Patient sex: M
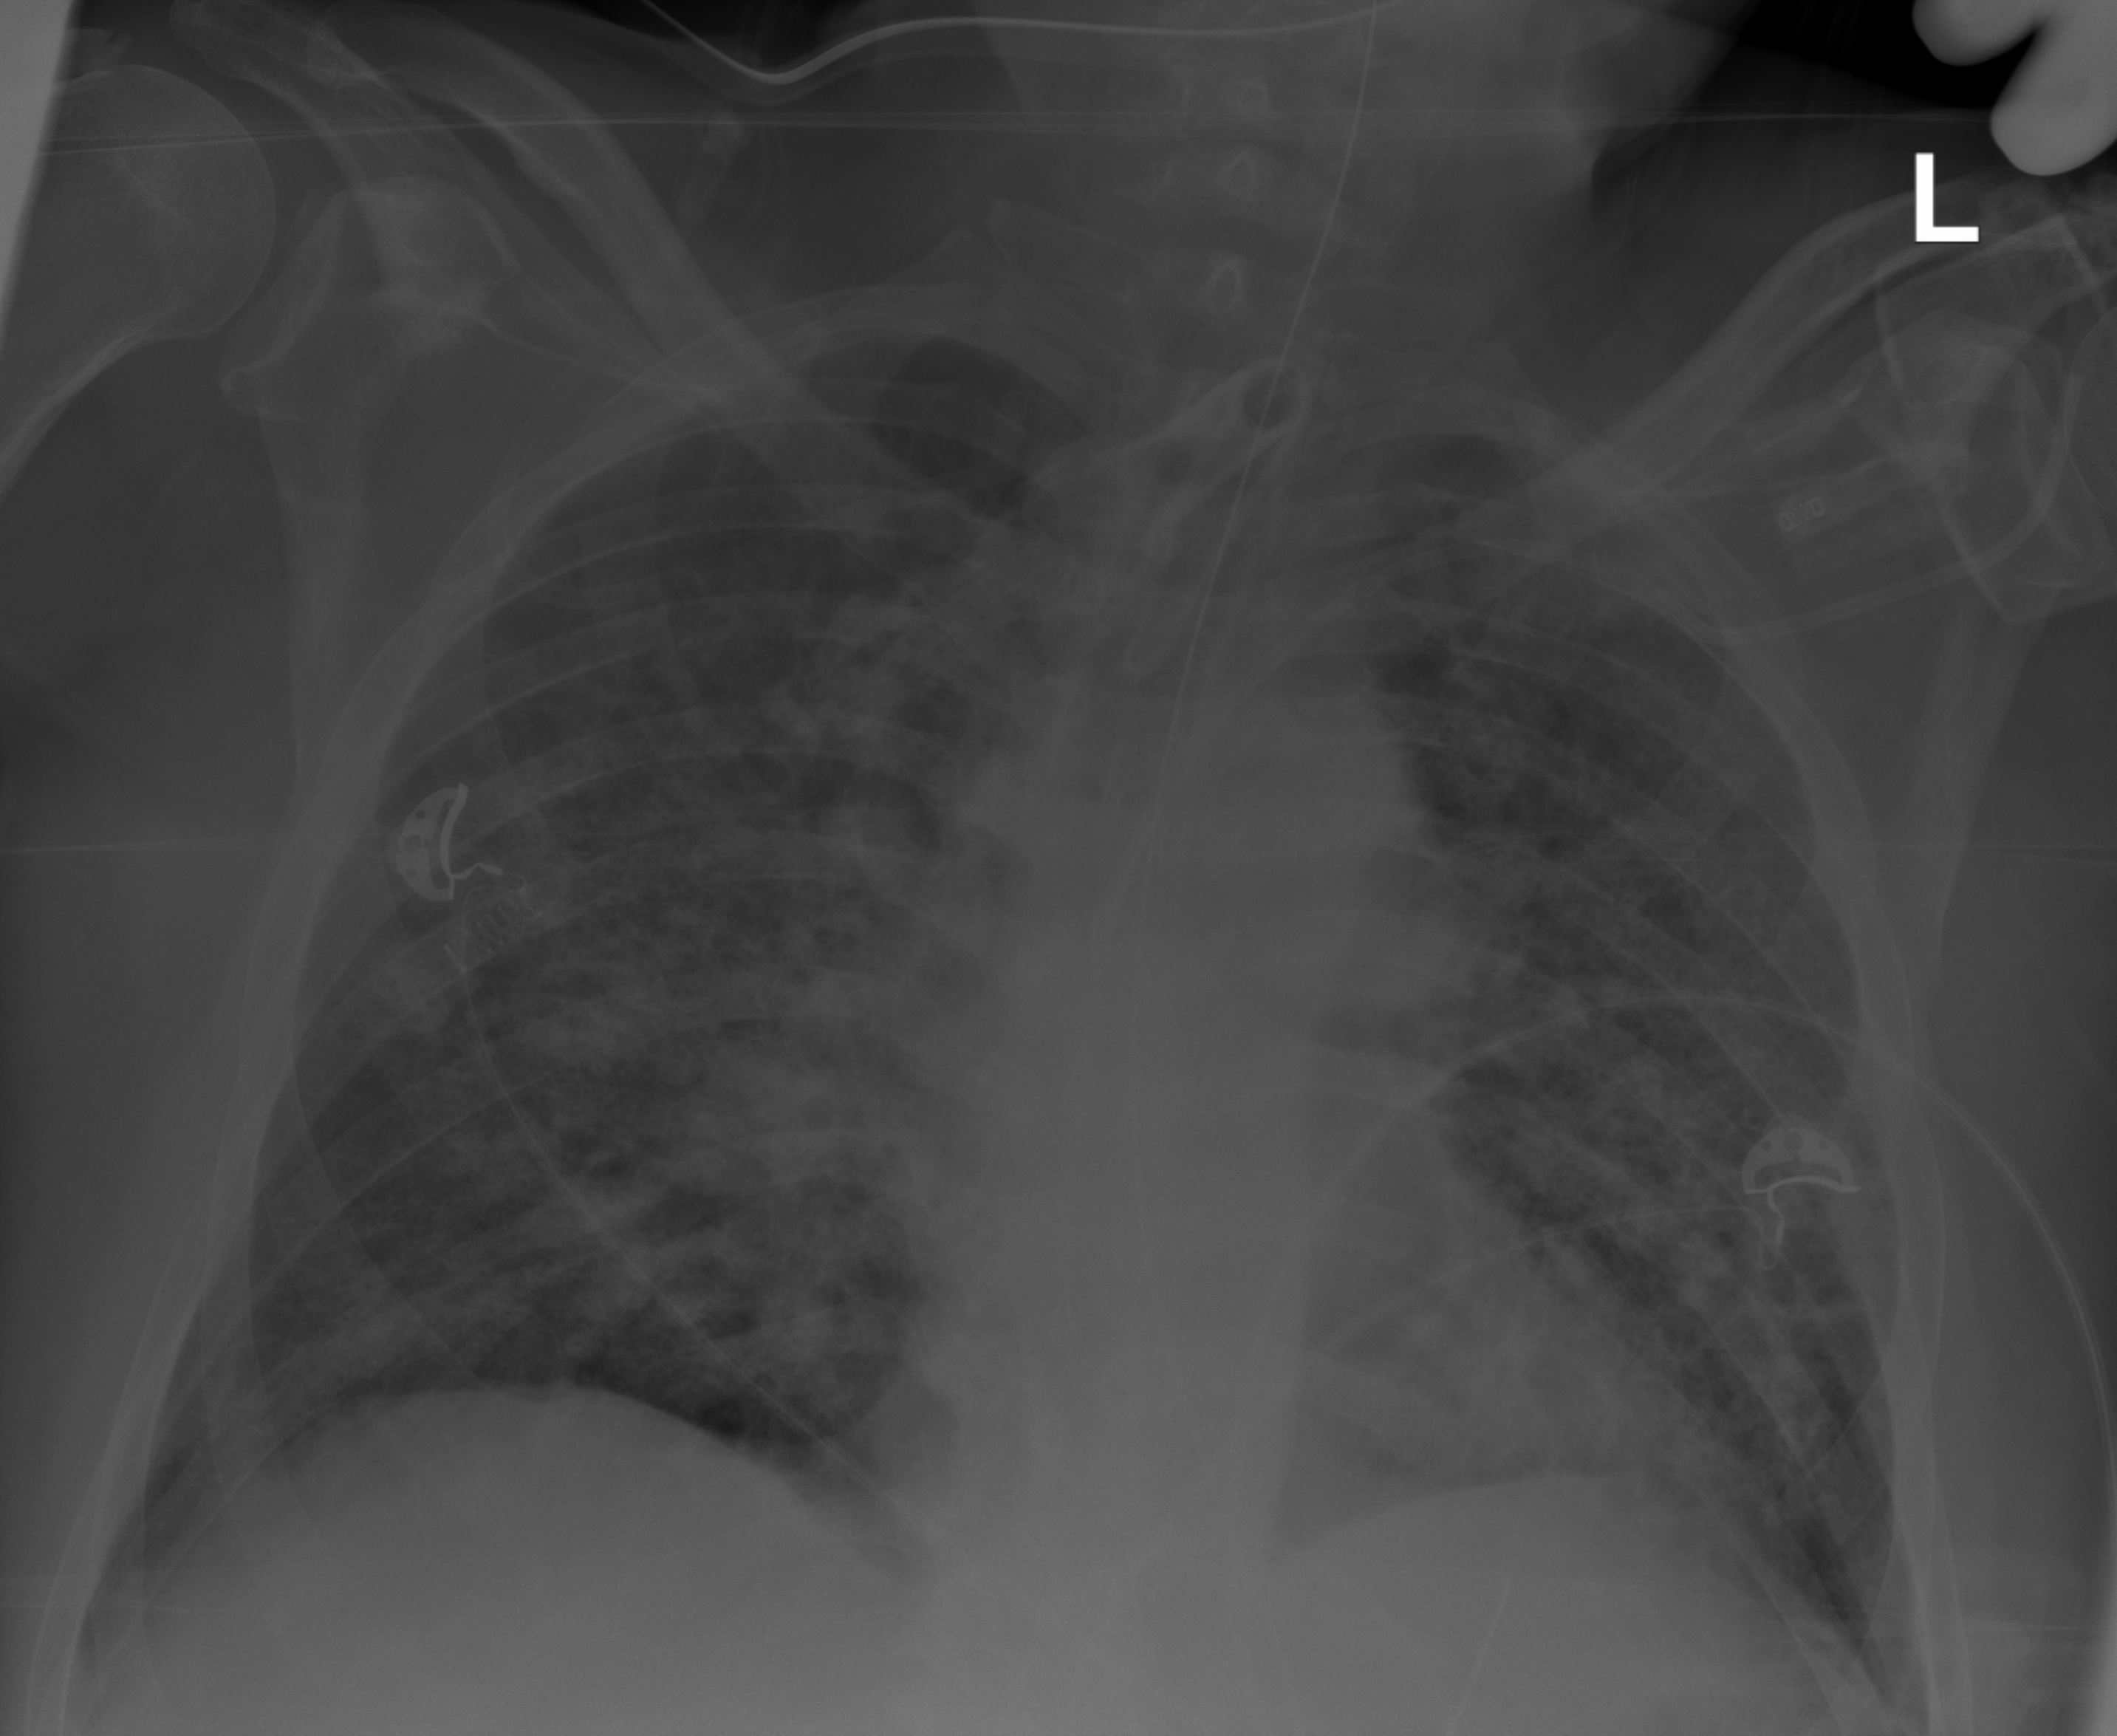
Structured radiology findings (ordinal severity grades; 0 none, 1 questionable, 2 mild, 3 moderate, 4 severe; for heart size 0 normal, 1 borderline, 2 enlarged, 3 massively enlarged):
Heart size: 0
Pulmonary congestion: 0
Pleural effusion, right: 0
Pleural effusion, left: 0
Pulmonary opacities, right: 4
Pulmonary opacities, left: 4
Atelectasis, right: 3
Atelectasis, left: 3